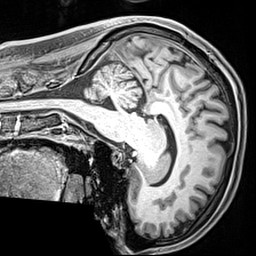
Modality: T1w
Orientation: sagittal
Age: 22
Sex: male
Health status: healthy
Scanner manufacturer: siemens
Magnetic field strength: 3 T
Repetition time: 2.4 s
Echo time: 0.00217 s